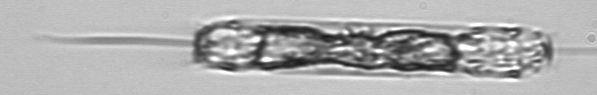
Label: Ditylum_brightwellii